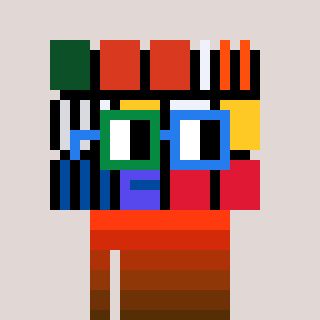
a pixel art character with square green and blue glasses, a abstract-shaped head and a gunk-colored body on a warm background